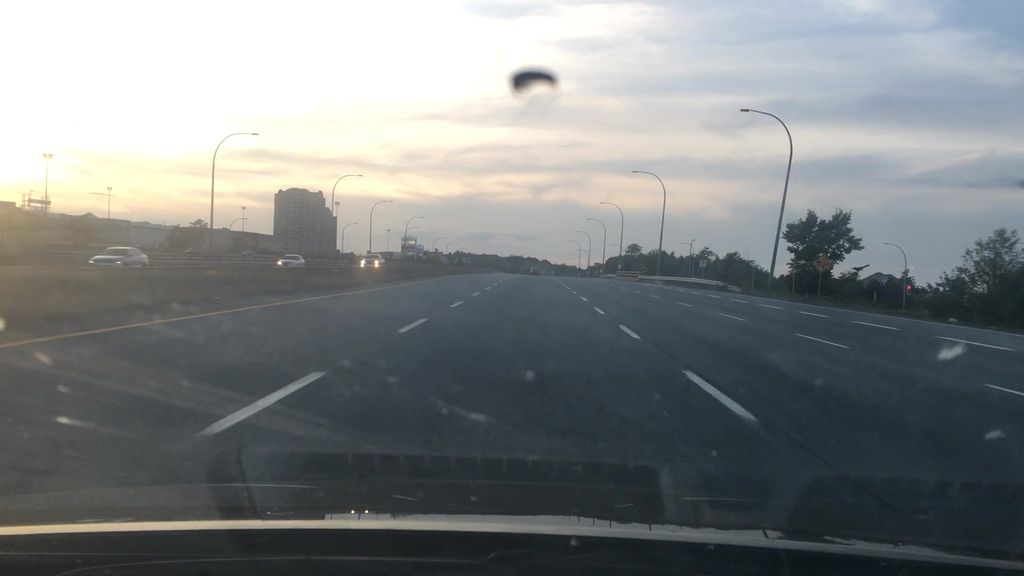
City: halifax